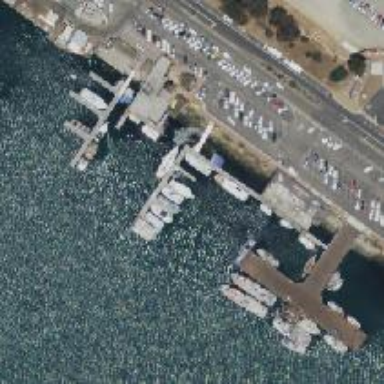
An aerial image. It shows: Man-made pier.